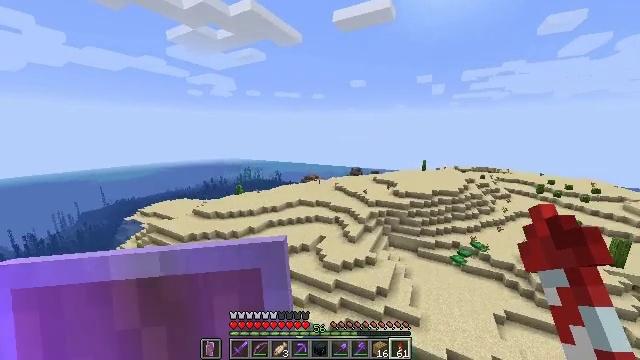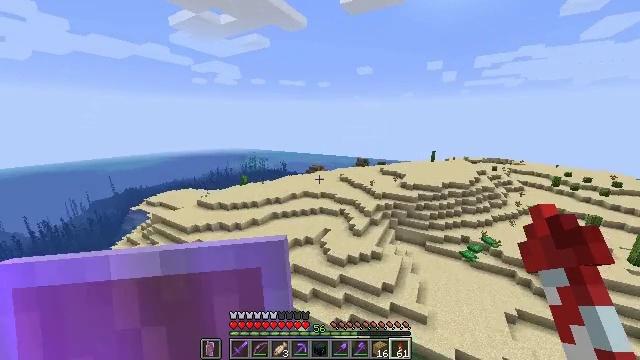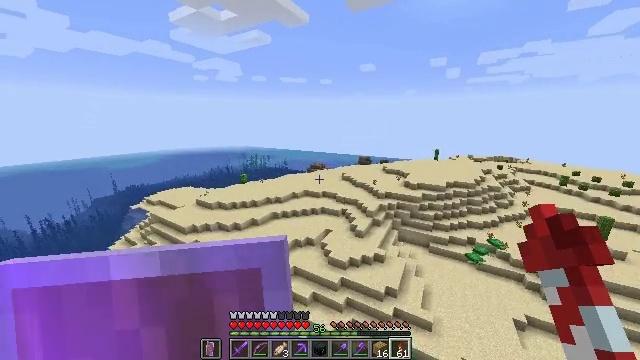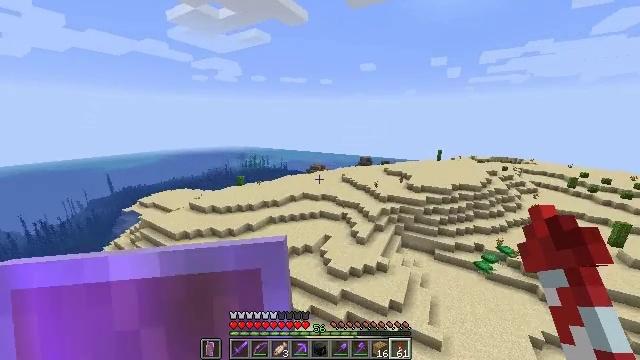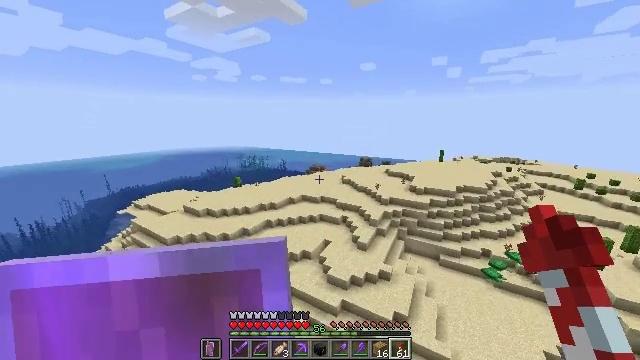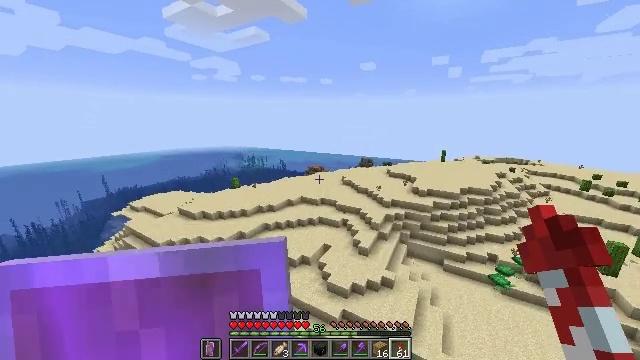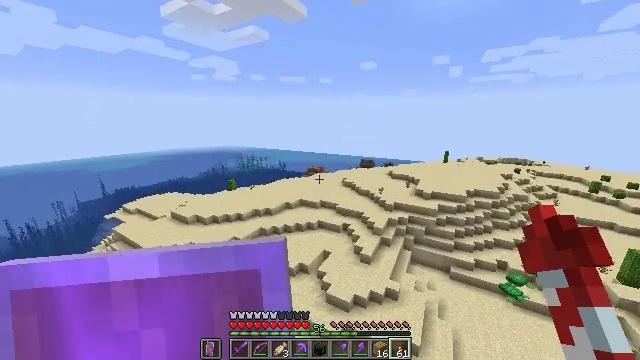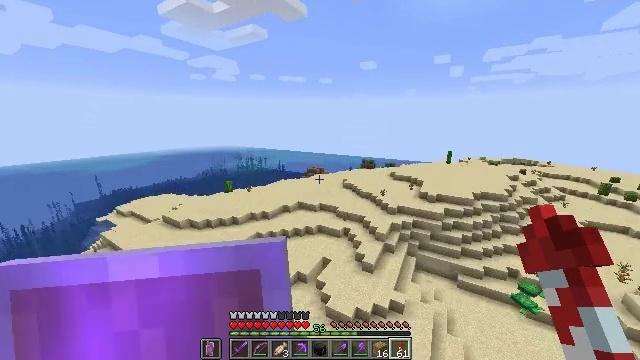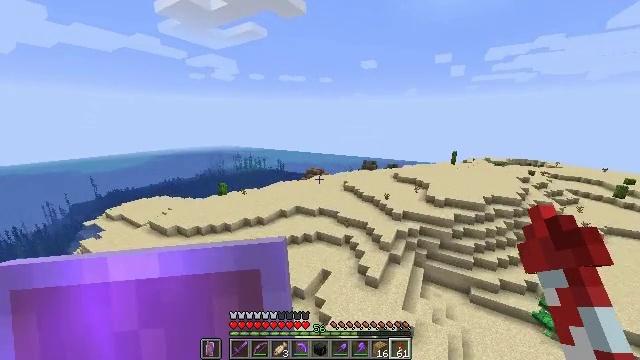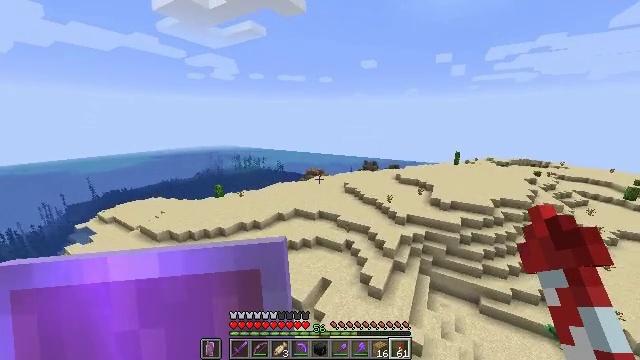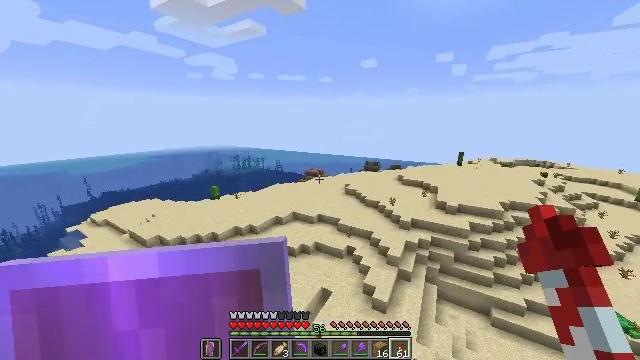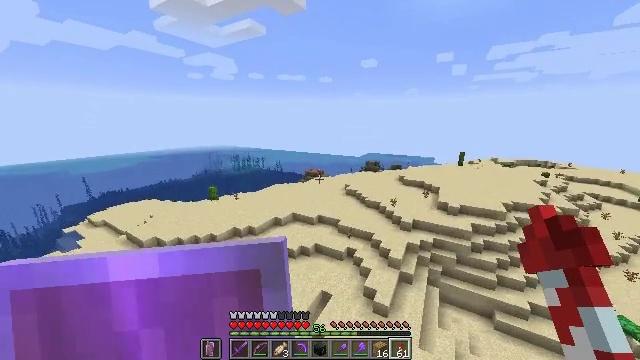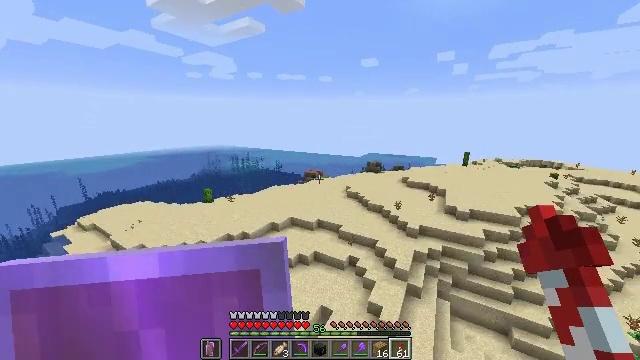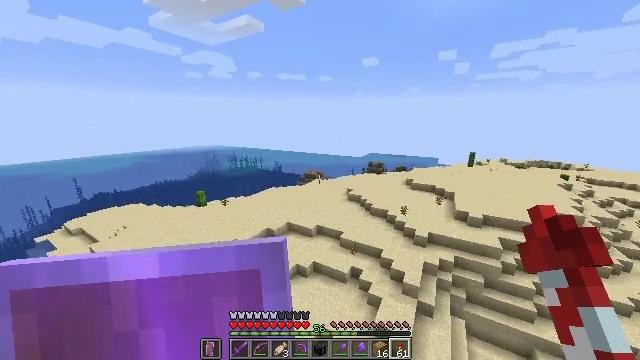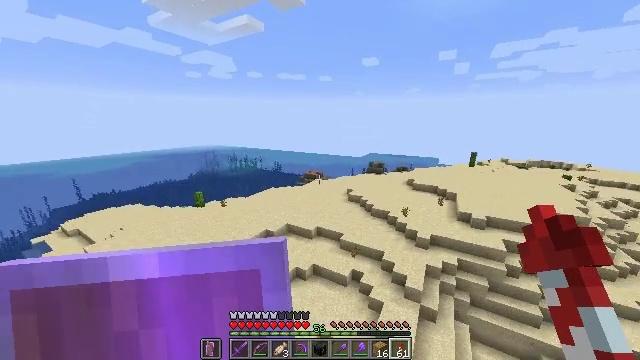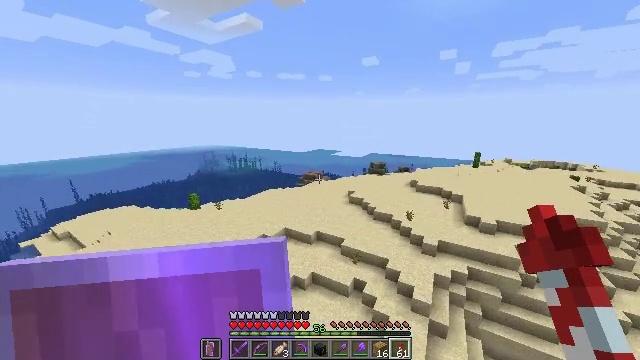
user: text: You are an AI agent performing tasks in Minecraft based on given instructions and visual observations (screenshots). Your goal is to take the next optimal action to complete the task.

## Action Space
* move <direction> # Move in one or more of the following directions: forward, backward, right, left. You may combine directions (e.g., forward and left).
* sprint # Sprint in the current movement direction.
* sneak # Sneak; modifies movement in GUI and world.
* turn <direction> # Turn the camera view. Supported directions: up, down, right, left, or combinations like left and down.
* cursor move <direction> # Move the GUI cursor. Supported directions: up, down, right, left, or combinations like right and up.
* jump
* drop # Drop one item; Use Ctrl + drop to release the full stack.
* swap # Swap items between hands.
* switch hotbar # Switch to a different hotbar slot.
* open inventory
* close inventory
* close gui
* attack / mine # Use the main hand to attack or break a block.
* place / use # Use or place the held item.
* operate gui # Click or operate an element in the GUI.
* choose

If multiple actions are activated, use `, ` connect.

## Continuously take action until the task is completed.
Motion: motion action
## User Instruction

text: Dig through gravel to clear a path.
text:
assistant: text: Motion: move forward, sprint, turn left and down
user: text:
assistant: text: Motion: move forward, sprint
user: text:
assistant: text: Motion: move forward, sprint
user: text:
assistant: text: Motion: move forward, sprint
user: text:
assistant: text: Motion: move forward, sprint
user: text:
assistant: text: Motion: move forward, sprint
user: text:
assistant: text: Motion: move forward, sprint
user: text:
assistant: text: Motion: move forward, sprint
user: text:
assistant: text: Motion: move forward, sprint
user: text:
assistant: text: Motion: move forward, sprint
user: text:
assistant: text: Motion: move forward, sprint
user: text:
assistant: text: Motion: move forward, sprint
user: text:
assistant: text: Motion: move forward, sprint
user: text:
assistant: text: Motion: move forward, sprint
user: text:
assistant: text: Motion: move forward, sprint
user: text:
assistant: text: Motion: move forward, sprint
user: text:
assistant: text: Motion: move forward, sprint
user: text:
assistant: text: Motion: move forward, sprint
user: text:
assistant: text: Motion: move forward, sprint
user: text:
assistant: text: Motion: move forward, sprint
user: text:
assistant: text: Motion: move forward, sprint
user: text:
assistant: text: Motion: move forward, sprint
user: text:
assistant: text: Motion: move forward, sprint
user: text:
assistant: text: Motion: sprint, turn right
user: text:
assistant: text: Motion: sprint, turn right
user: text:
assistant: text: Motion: turn right
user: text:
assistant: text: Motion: turn right and down
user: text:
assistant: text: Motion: turn right and down
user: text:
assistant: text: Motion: turn right
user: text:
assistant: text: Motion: turn right